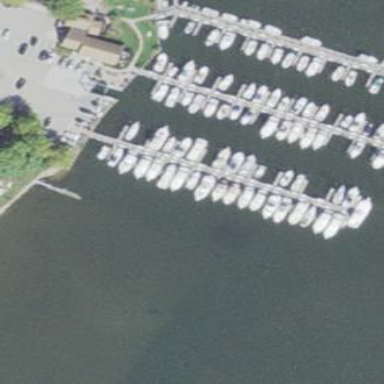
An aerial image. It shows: Marina on leisure land.